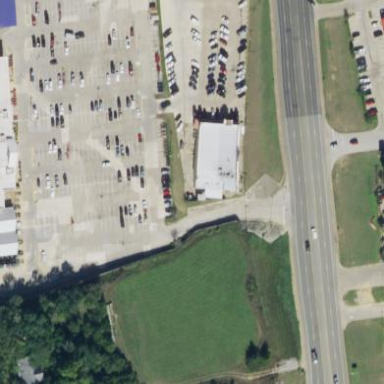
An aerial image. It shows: Parking area.